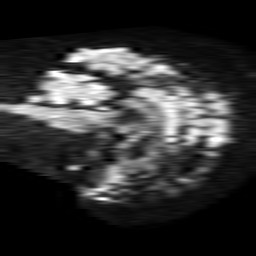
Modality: TRACE
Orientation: sagittal
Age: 60
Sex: male
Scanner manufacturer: philips
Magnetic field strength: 1.5 T
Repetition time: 4.6 s
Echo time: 0.09059 s